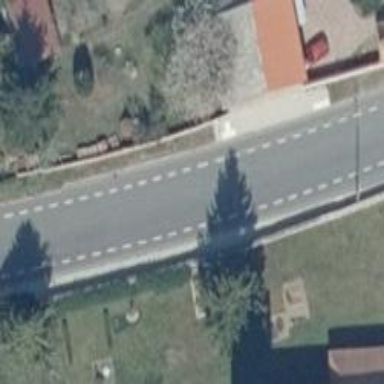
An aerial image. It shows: Primary highway with dedicated cycle lane on both sides.